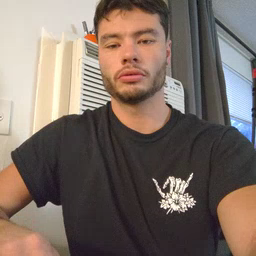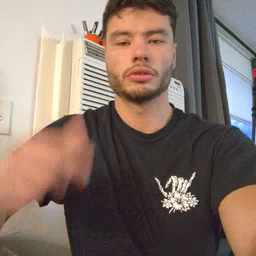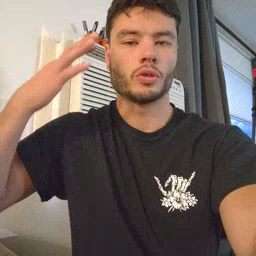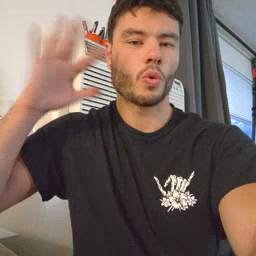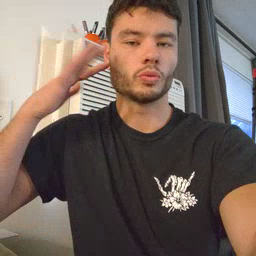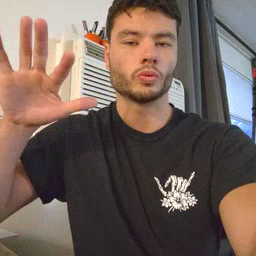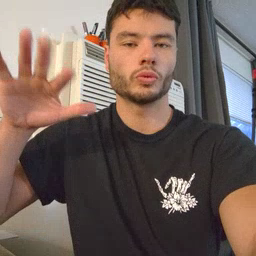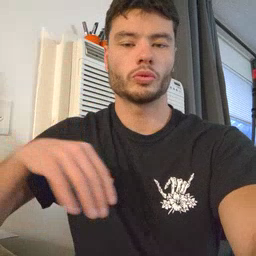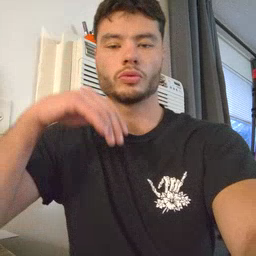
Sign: noisy